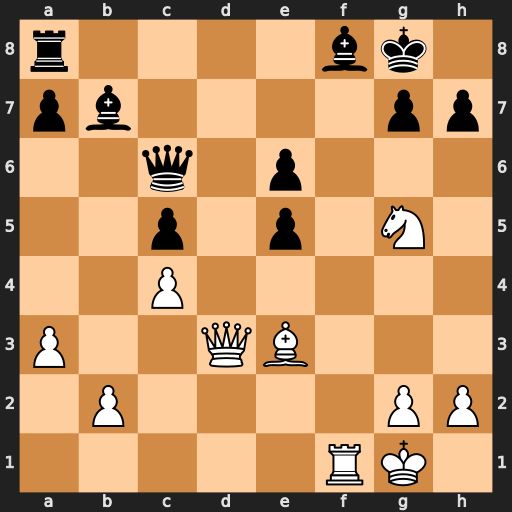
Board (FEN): r4bk1/pb4pp/2q1p3/2p1p1N1/2P5/P2QB3/1P4PP/5RK1
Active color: w
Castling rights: -
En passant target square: -
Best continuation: Qxh7#